Question: I want to make a dialog fragment with corners.
The problem I have

As you see, if a TextView in on top, there will be some parts of it that is over the transparent part of the dialog, which is bad.
This also happens with that scrolling bar from the listview.
I want to "cut" that parts..or mask them like in the second photo.
Is this possible?
shape
'''
<?xml version="1.0" encoding="utf-8"?>
<shape xmlns:android="http://schemas.android.com/apk/res/android" android:shape="rectangle">
<solid android:color="#FFF" />
<corners android:topLeftRadius="20dp" android:topRightRadius="20dp"
android:bottomLeftRadius="20dp" android:bottomRightRadius="20dp"/>
<stroke android:color="#7F7F7F" android:width="1dp" />
</shape>
'''
I'm using a linear layout for the fragment, with the above background.
I call
'''
getDialog().getWindow().requestFeature(Window.FEATURE_NO_TITLE);
getDialog().getWindow().setBackgroundDrawable(new ColorDrawable(Color.TRANSPARENT));
'''
To get rid of the background color & title bar.
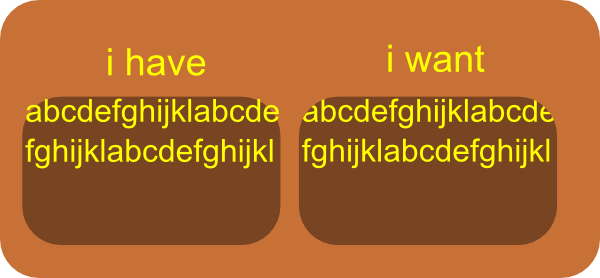
Answer: The easiest way would be to simply add padding to your layout. Then your text won't overlap with the rounded corners.
If you must have rounded corners without padding, there are a few other options that I know of:
Support for <URL> was added to the 'View' class in API 21. If you don't need earlier API levels, it's really easy to use this in-built clip feature:
- - 'android:clipToOutline="true"'
Unfortunately, there's <URL> and this attribute doesn't seem to work. Luckily, we can set the clipping in Java:
- 'View.setClipToOutline(true)'
I've tested it, and it works:

If you need to support rounded clipping on devices < API 21, you can use this general approach:
- 'FrameLayout''RelativeLayout'<URL>- - -
If you use this approach, just make your nine-patch corners match the color of your background.